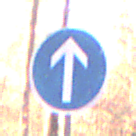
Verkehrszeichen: VorgeschriebeneFahrtrichtungGeradeaus
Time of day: SunriseSunset
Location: Outdoor (Nature)
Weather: Clear
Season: Autumn
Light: Natural